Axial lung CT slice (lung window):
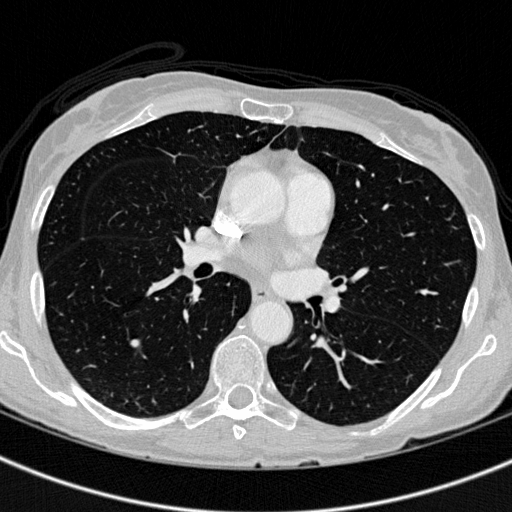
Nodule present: no